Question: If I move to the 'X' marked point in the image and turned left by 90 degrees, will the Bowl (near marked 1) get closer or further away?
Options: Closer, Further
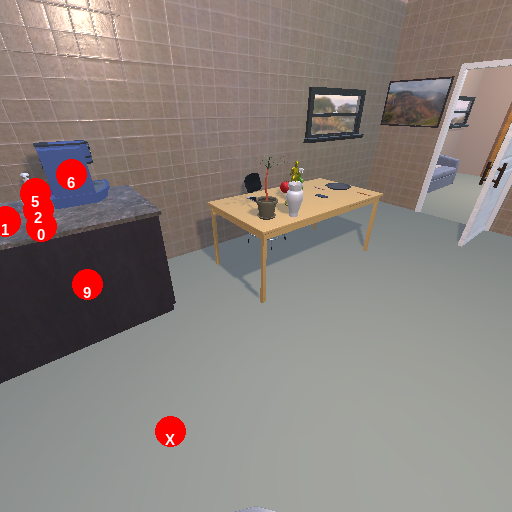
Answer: Closer